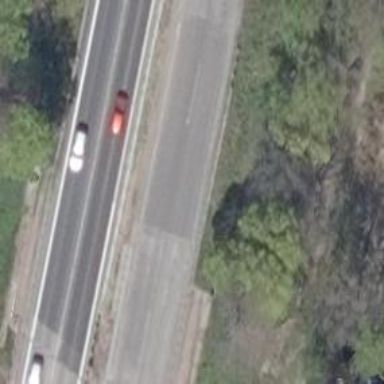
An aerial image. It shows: Motorway bridge with asphalt surface.